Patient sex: M
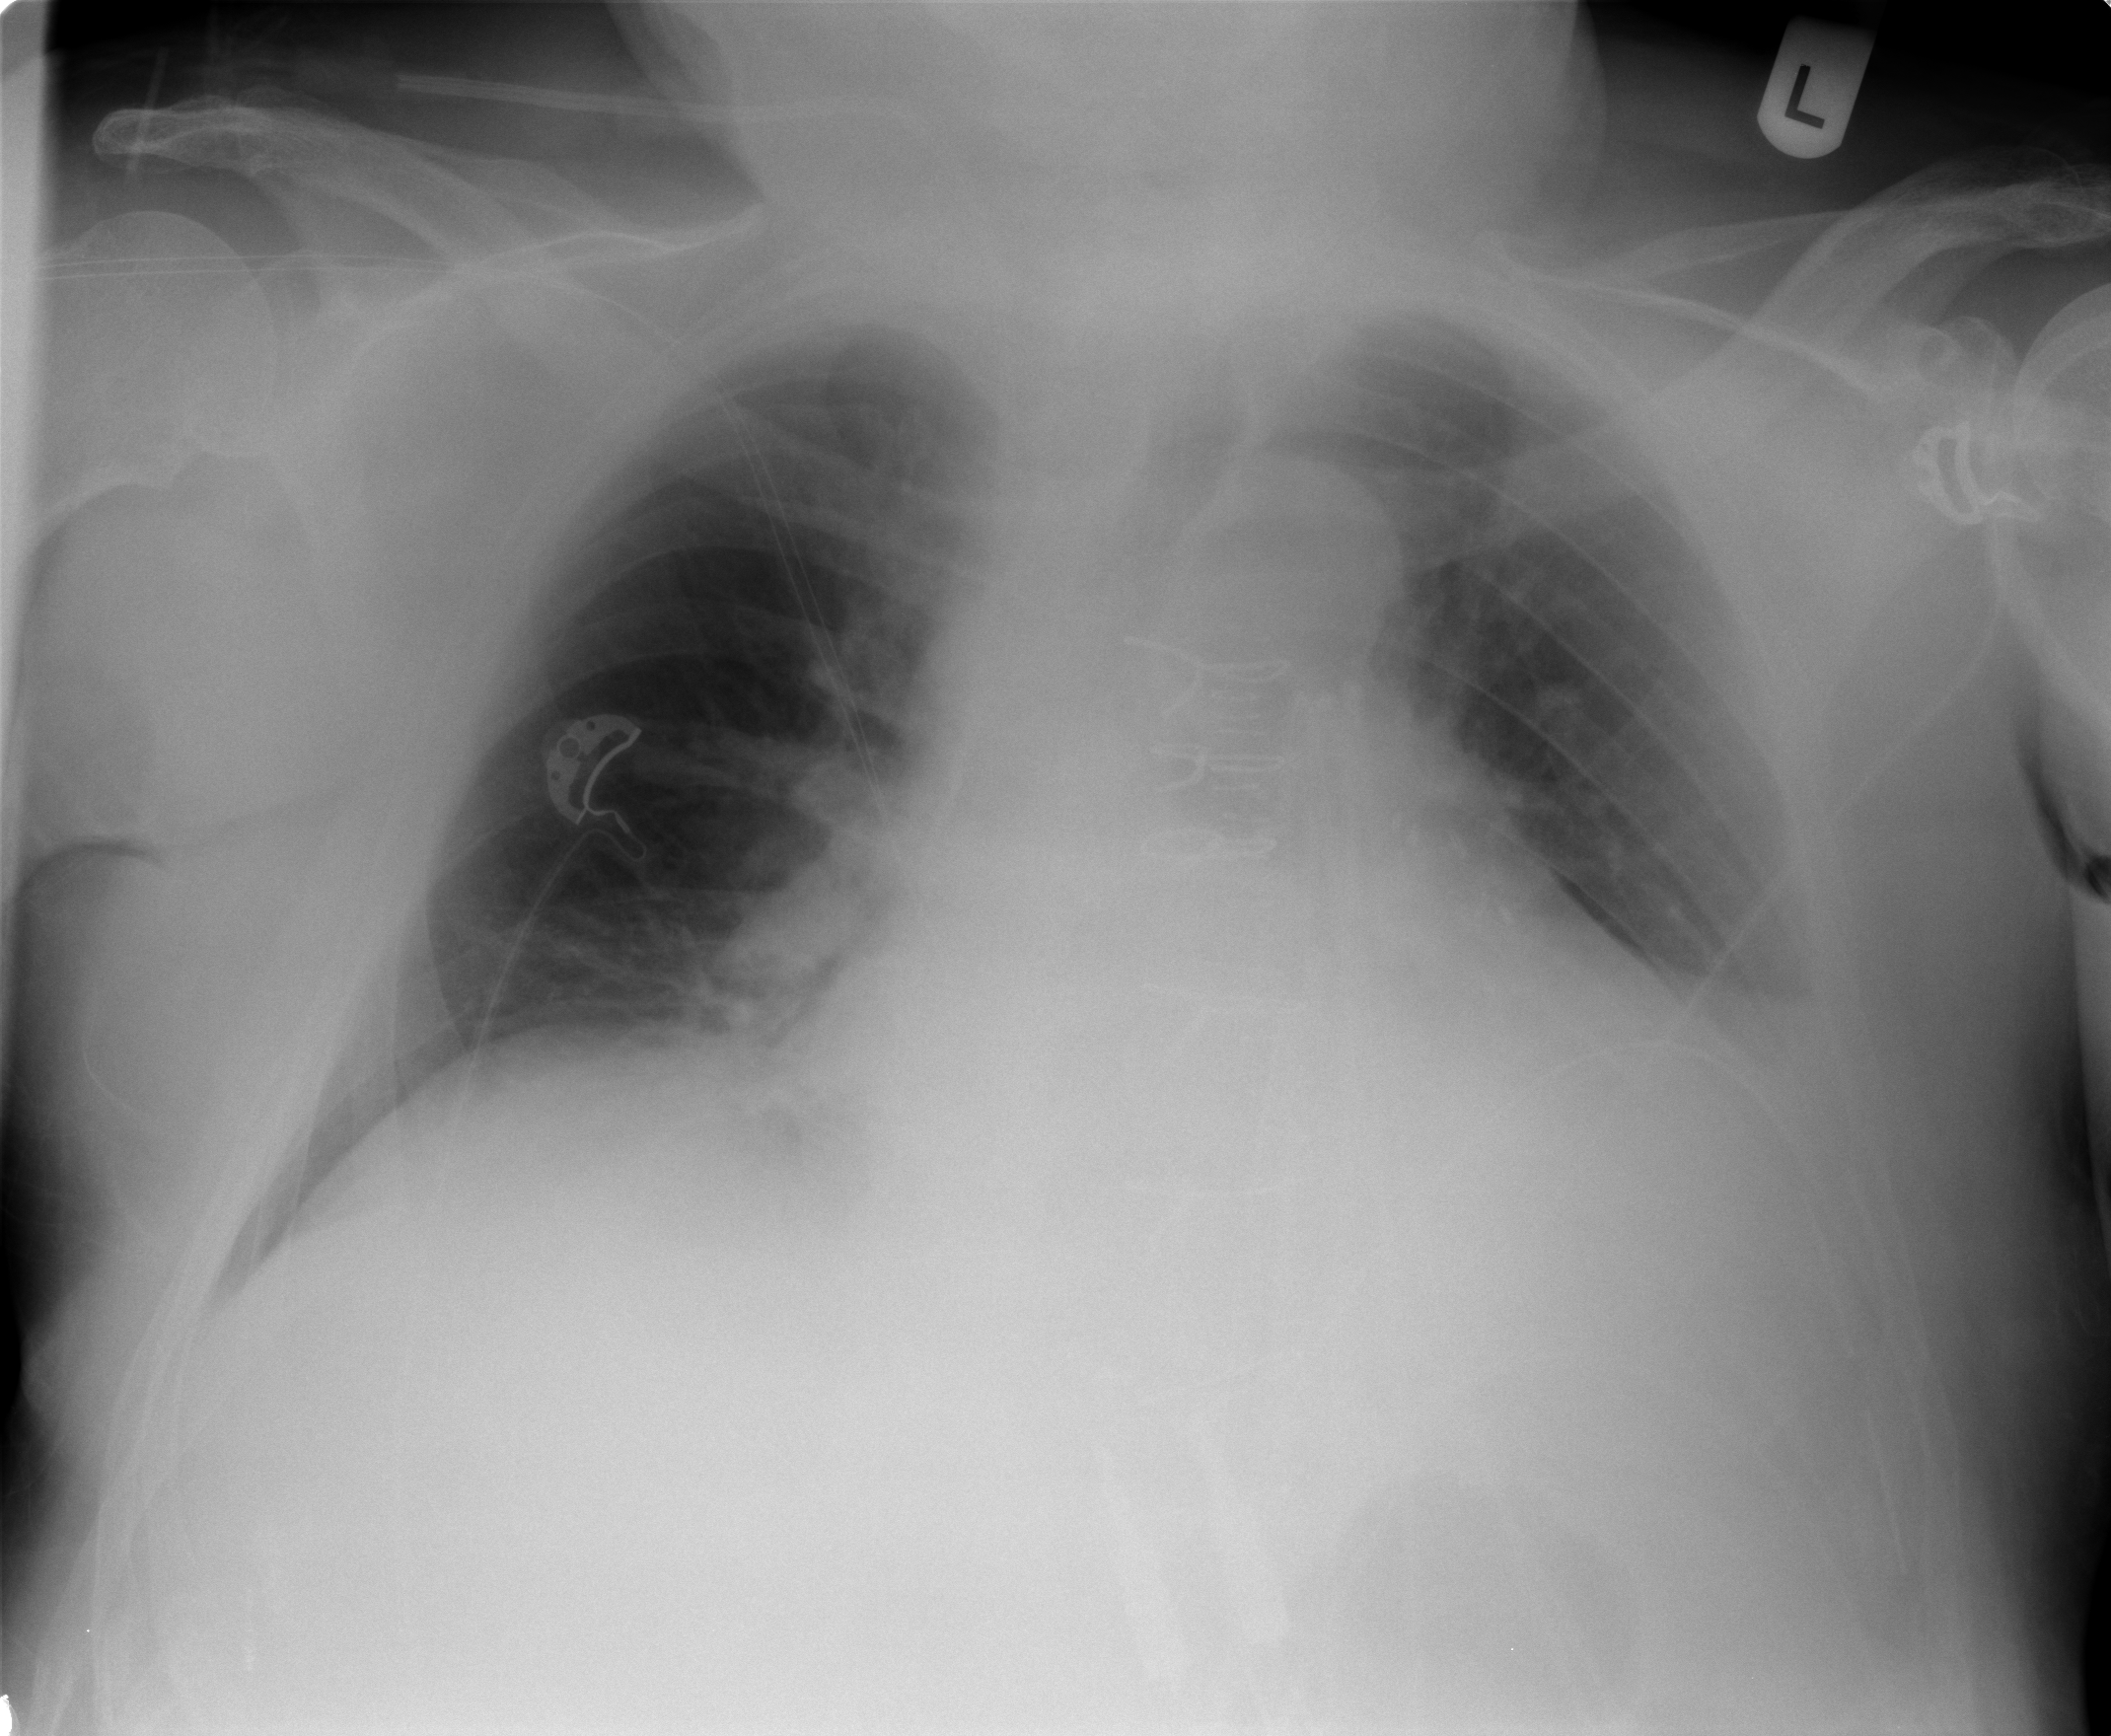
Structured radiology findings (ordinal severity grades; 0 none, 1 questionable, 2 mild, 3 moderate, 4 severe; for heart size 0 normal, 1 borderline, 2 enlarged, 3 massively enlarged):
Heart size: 2
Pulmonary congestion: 0
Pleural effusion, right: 0
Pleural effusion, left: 2
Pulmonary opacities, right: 0
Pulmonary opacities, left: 0
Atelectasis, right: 0
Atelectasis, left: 2